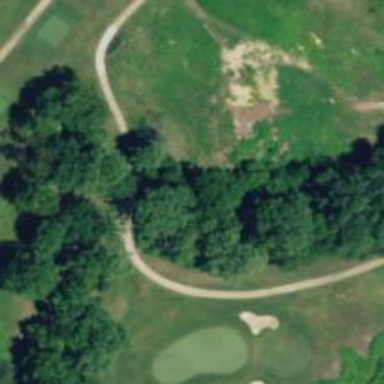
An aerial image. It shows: Path used for both walking and golf.